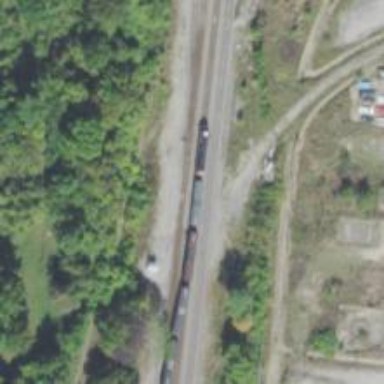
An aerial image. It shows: Abandoned railway.